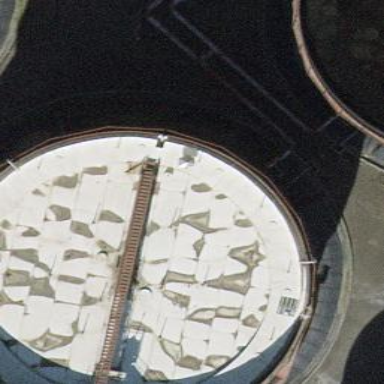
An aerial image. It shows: Industrial building housing storage tank.